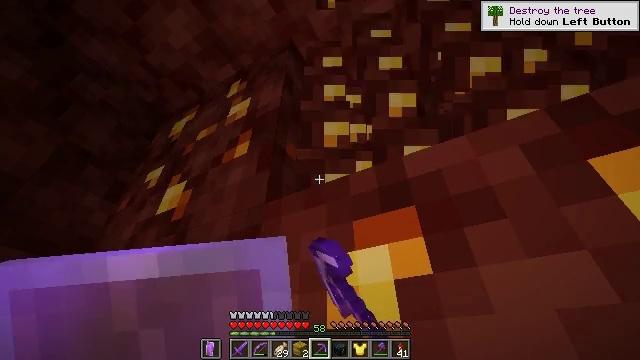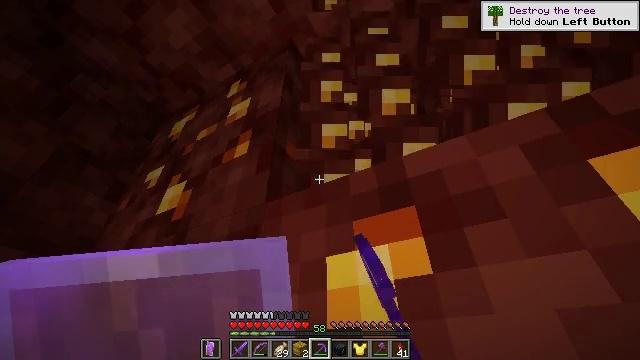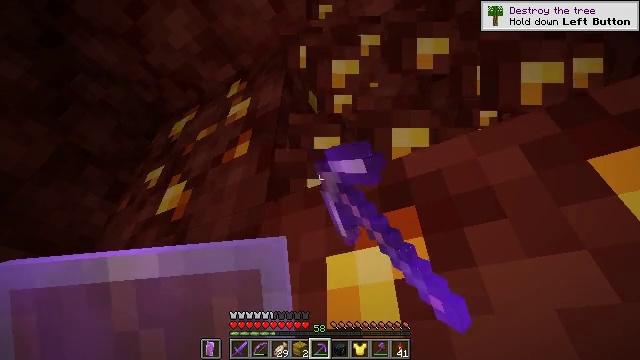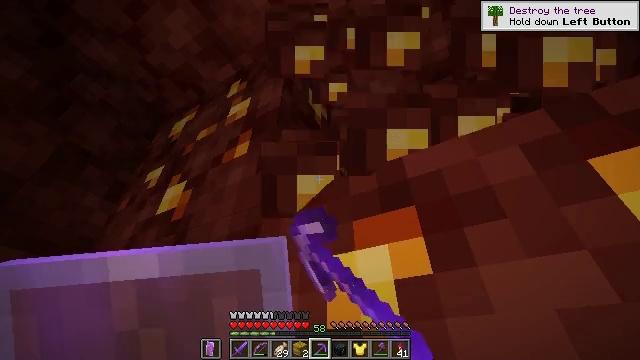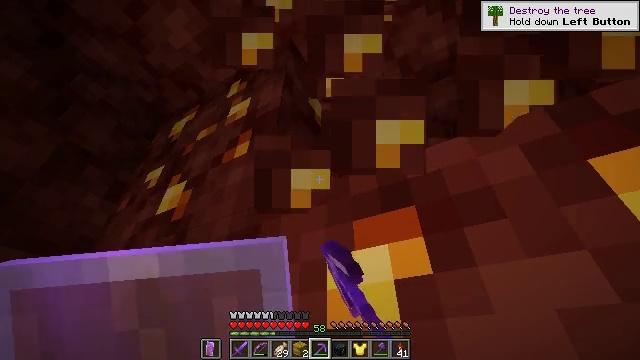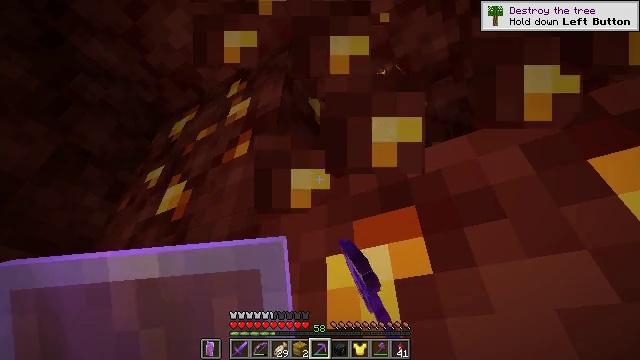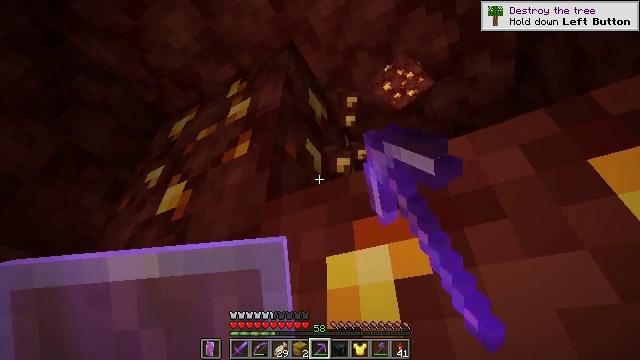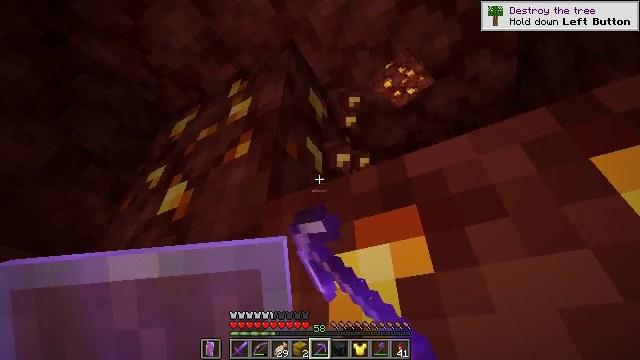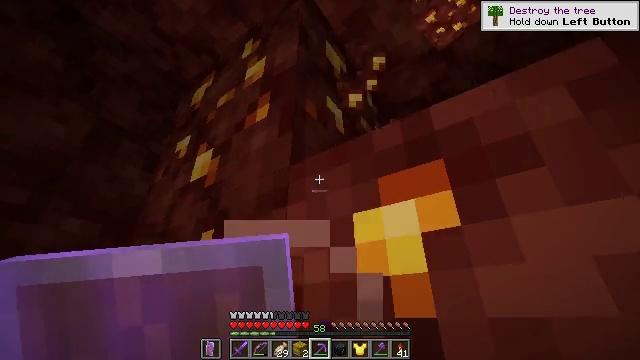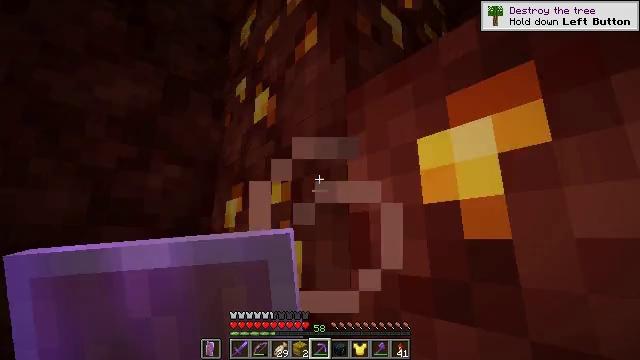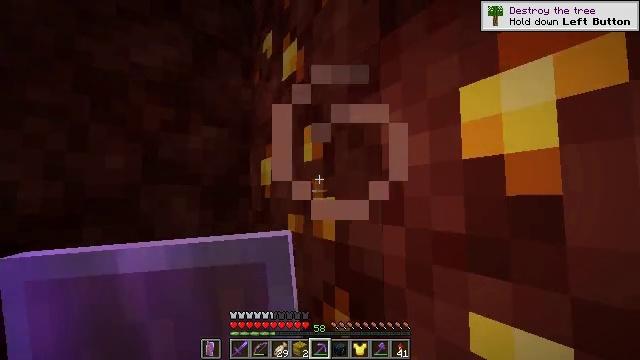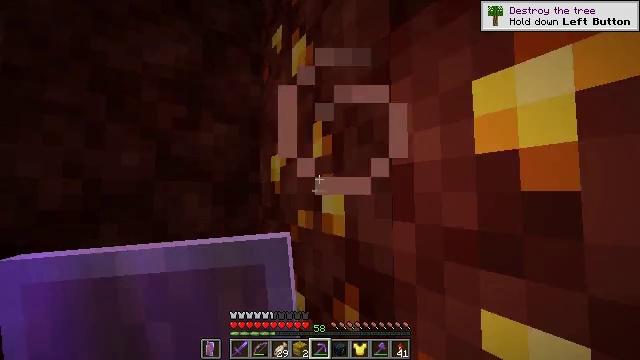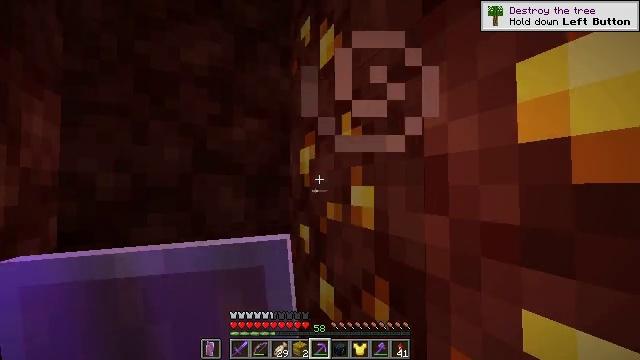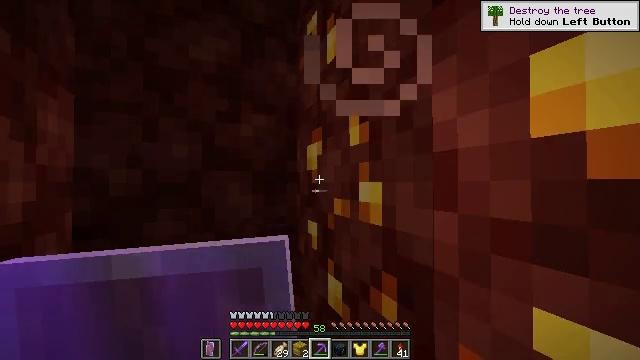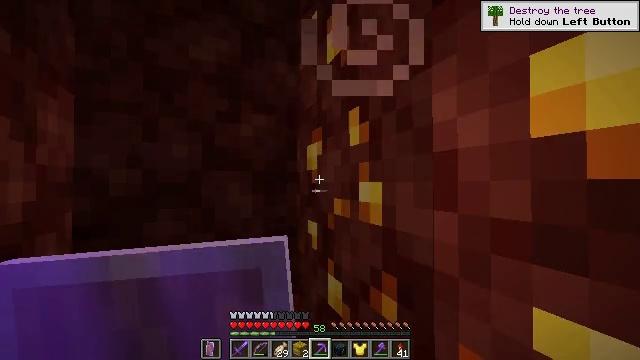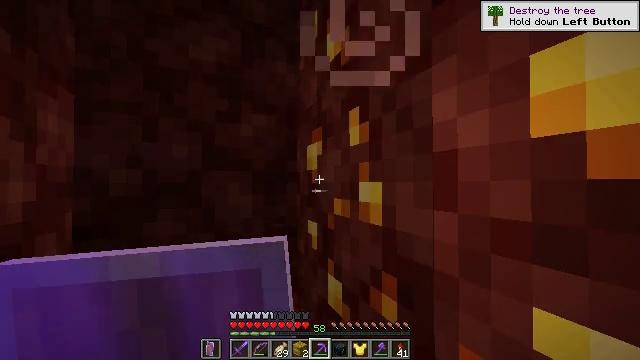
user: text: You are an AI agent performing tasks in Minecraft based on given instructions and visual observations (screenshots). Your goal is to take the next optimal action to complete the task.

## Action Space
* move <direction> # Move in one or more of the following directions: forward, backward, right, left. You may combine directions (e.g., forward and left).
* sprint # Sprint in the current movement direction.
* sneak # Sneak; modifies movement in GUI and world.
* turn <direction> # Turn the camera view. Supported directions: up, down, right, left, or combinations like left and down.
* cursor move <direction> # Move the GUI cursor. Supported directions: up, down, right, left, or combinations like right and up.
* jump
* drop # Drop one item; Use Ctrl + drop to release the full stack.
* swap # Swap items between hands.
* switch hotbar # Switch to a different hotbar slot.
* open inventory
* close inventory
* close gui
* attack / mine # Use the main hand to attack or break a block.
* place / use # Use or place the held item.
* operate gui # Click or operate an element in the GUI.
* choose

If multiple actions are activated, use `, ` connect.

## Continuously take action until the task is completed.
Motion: motion action
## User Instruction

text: Collect nether gold ore blocks.
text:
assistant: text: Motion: attack / mine
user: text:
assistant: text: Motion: attack / mine
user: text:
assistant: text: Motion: attack / mine
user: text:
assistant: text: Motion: attack / mine
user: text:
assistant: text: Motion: attack / mine
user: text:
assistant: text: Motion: attack / mine
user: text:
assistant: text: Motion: no_op
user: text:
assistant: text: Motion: turn left and down
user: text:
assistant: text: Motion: turn left and down
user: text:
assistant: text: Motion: turn left and down
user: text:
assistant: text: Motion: turn left
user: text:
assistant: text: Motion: turn left and down
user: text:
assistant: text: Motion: turn left
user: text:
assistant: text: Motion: no_op
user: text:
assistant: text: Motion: no_op
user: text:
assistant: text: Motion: no_op
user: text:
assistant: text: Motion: no_op
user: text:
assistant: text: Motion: turn right
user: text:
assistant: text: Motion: turn right
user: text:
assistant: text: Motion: turn right
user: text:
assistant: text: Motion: turn right
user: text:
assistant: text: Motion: attack / mine
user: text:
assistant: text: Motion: attack / mine
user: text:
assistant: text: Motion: attack / mine
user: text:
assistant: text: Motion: attack / mine
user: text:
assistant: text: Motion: attack / mine
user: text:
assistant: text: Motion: attack / mine
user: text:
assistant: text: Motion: attack / mine
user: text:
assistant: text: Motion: attack / mine
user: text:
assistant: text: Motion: turn left, attack / mine